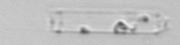
Label: Cerataulina_pelagica